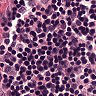
Metastatic tissue present: no